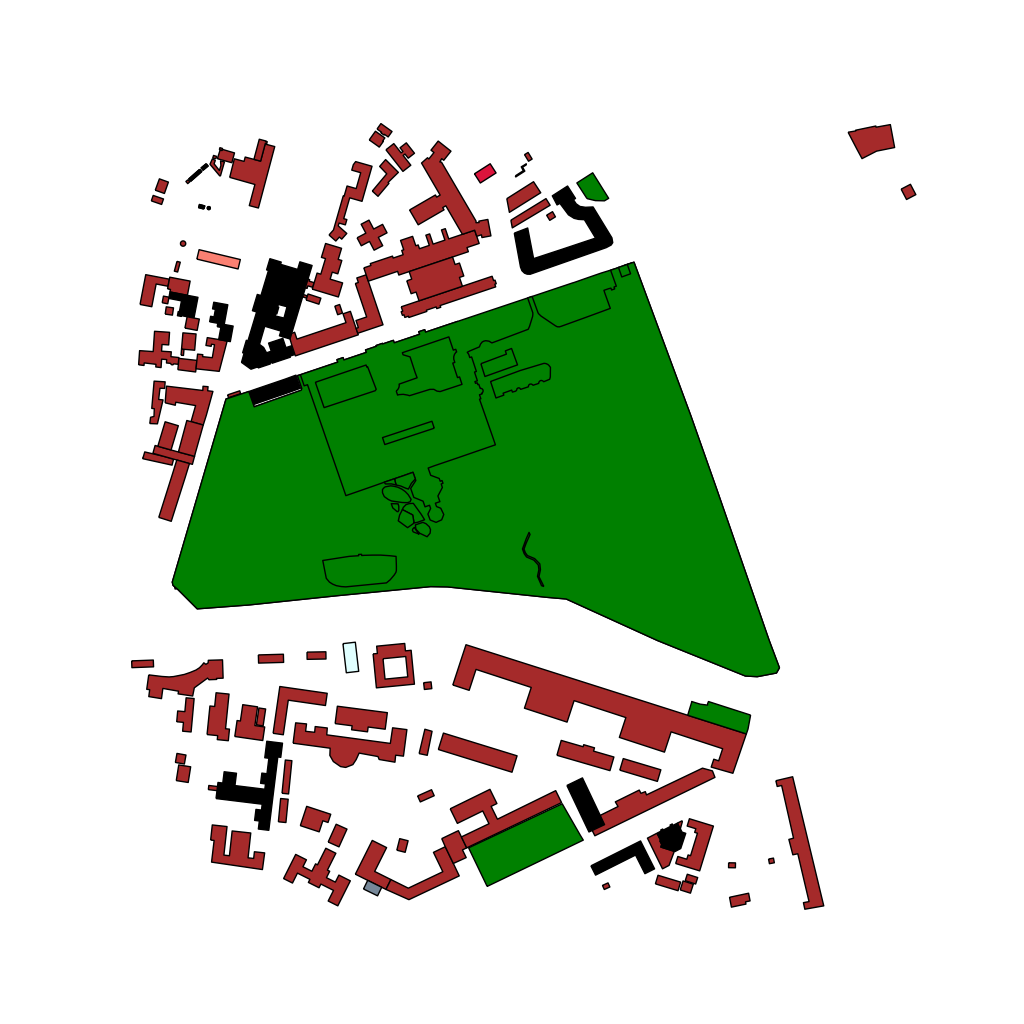
Tags: overhead vector_map, agriculture, business, industrial, recreation, residential, special, historical, modern, soviet, individual_rise, low_rise, medium_rise, density_1, Ambulance, Building, Church, Facility, Morgue, Park, Pharmacy, 1.0 km²